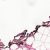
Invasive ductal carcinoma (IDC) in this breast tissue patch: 0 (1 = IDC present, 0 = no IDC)